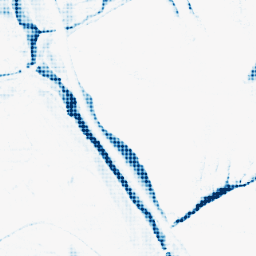
Category: morphological
Decomposition family: morphological_rect
Decomposition parameters: operation: closing
width: 20
height: 5
Upsampling method: sinc_blackman
Upsampling parameters: scale: 4
kernel_size: 4
Upsampling scale: 4